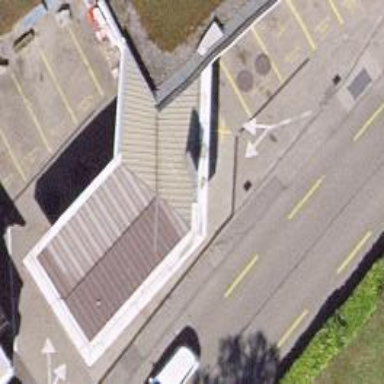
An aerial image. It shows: Fuel station.